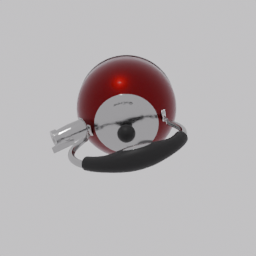
Label: appliances